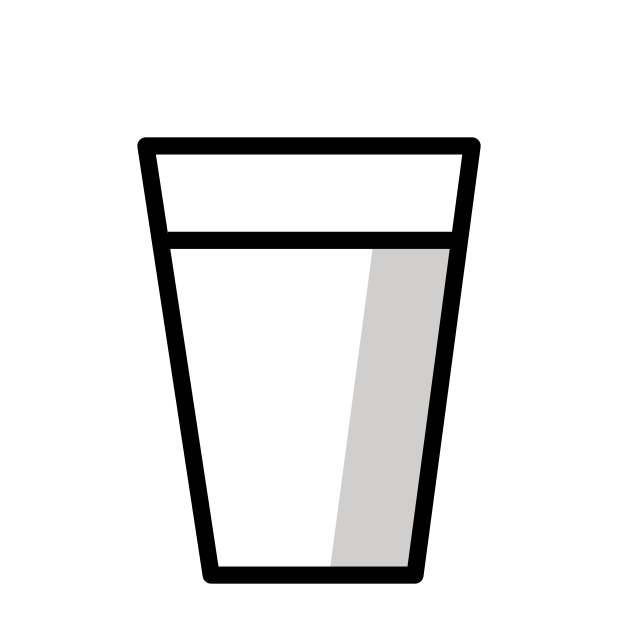
Emoji: 🥛
Name: glass of milk
Unicode: 0x1f95b